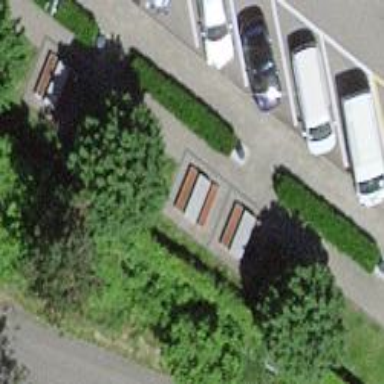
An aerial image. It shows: Picnic table located in leisure land area.